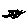
Label: cat